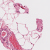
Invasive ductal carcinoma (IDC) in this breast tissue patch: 0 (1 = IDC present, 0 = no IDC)